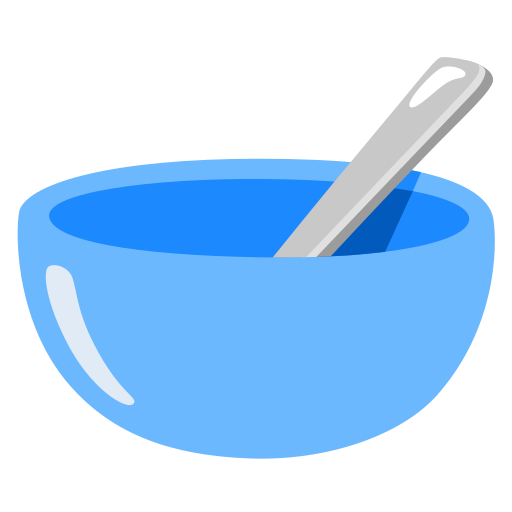
Emoji: 🥣